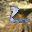
Label: 2